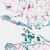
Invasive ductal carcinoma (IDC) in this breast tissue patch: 0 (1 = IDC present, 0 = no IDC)